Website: home-depot
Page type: newsletter-management
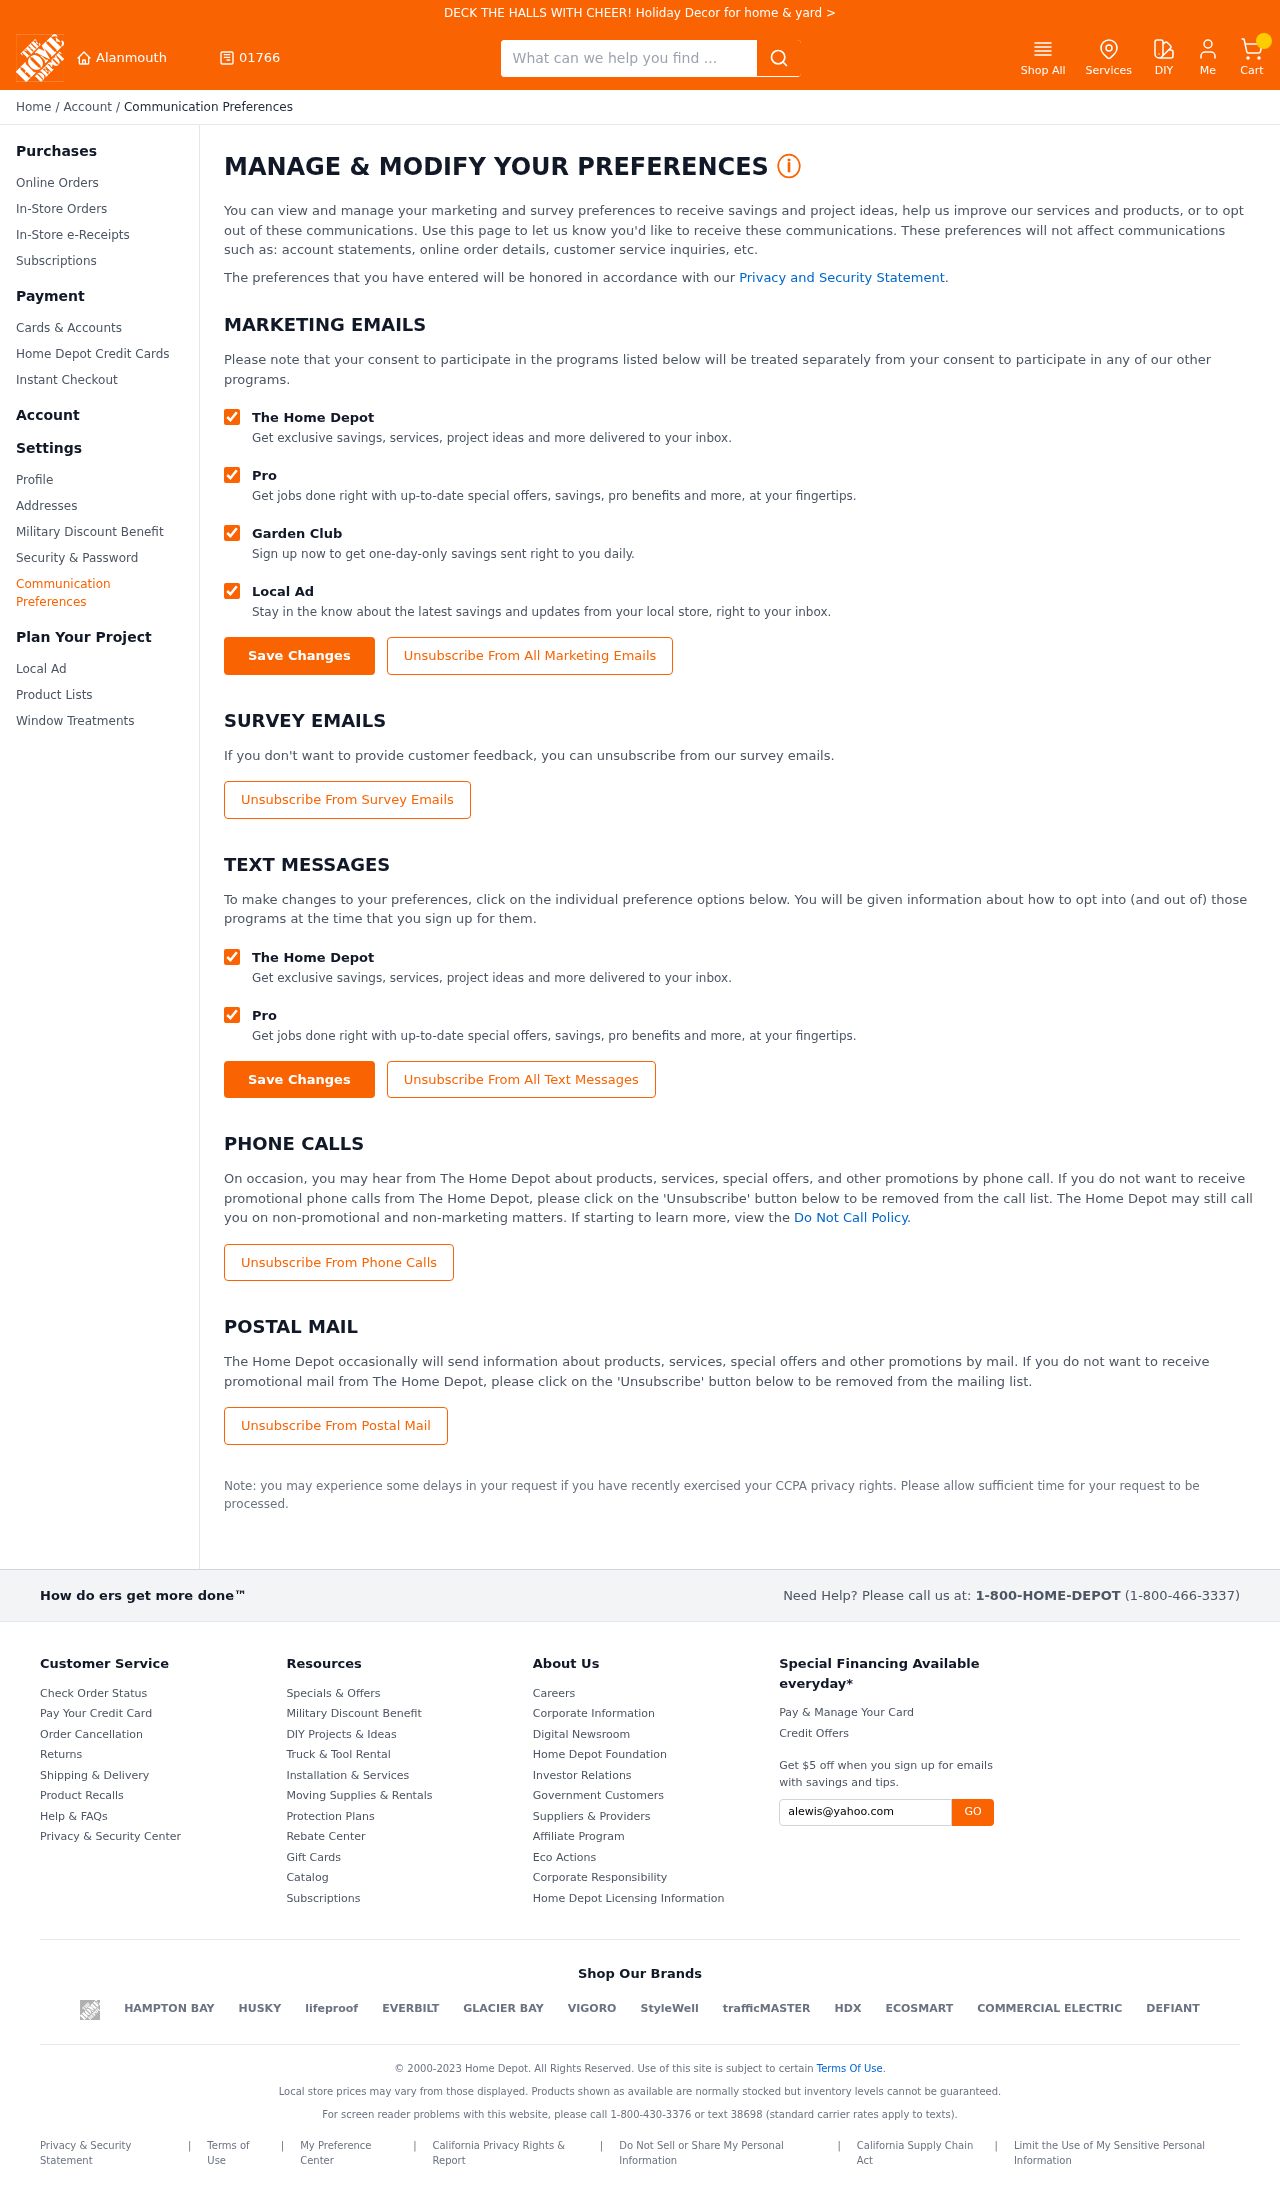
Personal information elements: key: PII_CITY
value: Alanmouth
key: PII_POSTCODE
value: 01766
Search elements: key: HEADER_SEARCH
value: What can we help you find ...